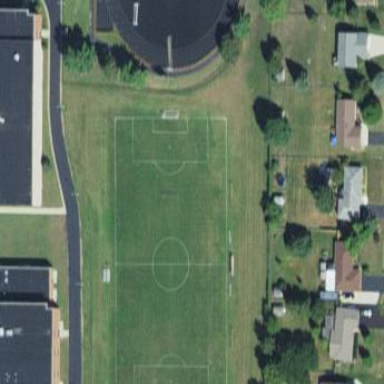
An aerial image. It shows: Soccer pitch for outdoor sports and leisure activities.